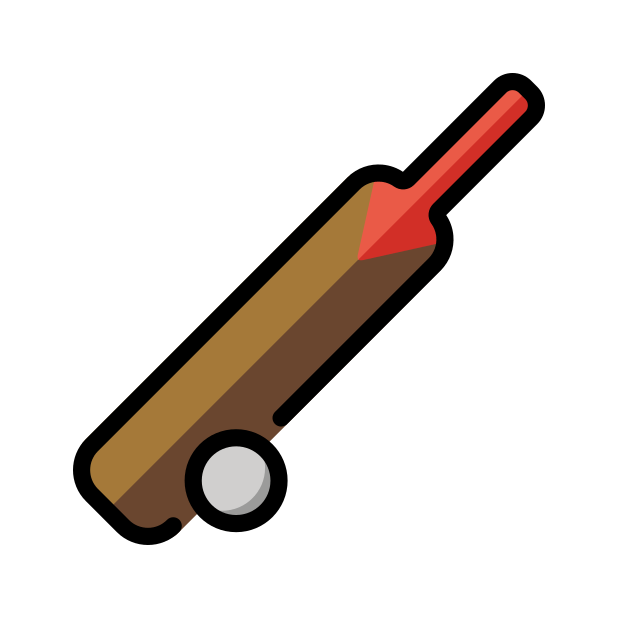
Emoji: 🏏
Name: cricket bat and ball
Unicode: 0x1f3cf